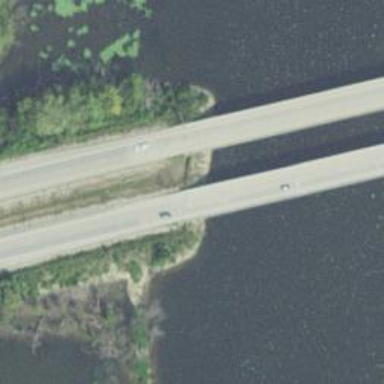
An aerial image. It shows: Motorway bridge.